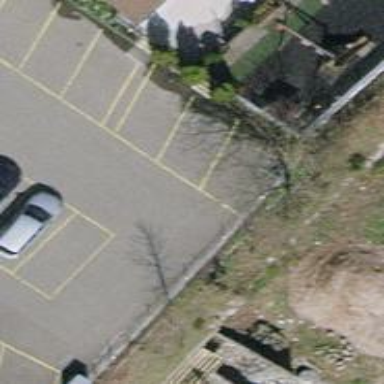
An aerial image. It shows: Parking aisle designated as service road.